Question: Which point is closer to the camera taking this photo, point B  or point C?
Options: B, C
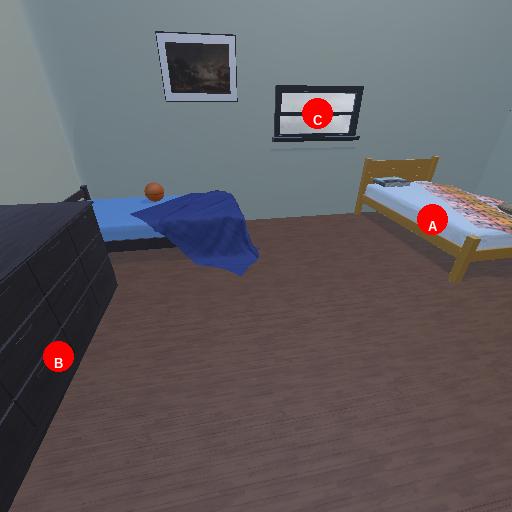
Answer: B